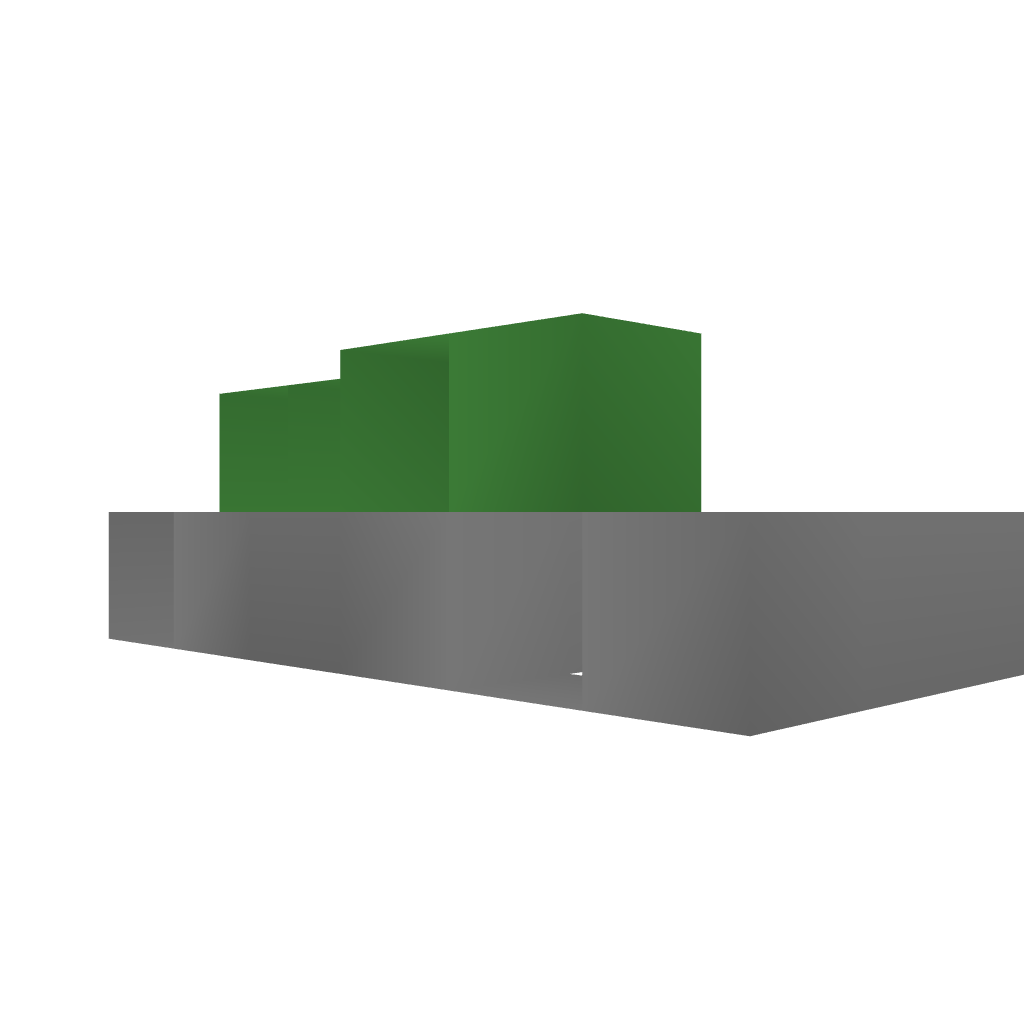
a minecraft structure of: Snow Mansion bad low quality